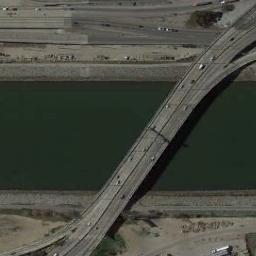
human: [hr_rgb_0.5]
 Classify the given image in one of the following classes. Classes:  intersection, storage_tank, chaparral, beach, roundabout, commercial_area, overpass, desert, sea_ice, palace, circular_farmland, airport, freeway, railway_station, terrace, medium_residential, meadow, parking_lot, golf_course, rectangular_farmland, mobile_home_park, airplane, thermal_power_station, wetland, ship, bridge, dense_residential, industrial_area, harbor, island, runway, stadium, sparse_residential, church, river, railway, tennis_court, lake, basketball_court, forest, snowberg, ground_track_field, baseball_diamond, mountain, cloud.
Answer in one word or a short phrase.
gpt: bridge